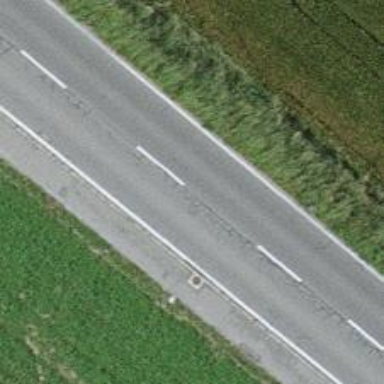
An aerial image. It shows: Secondary road with asphalt surface and sidewalk on the left.